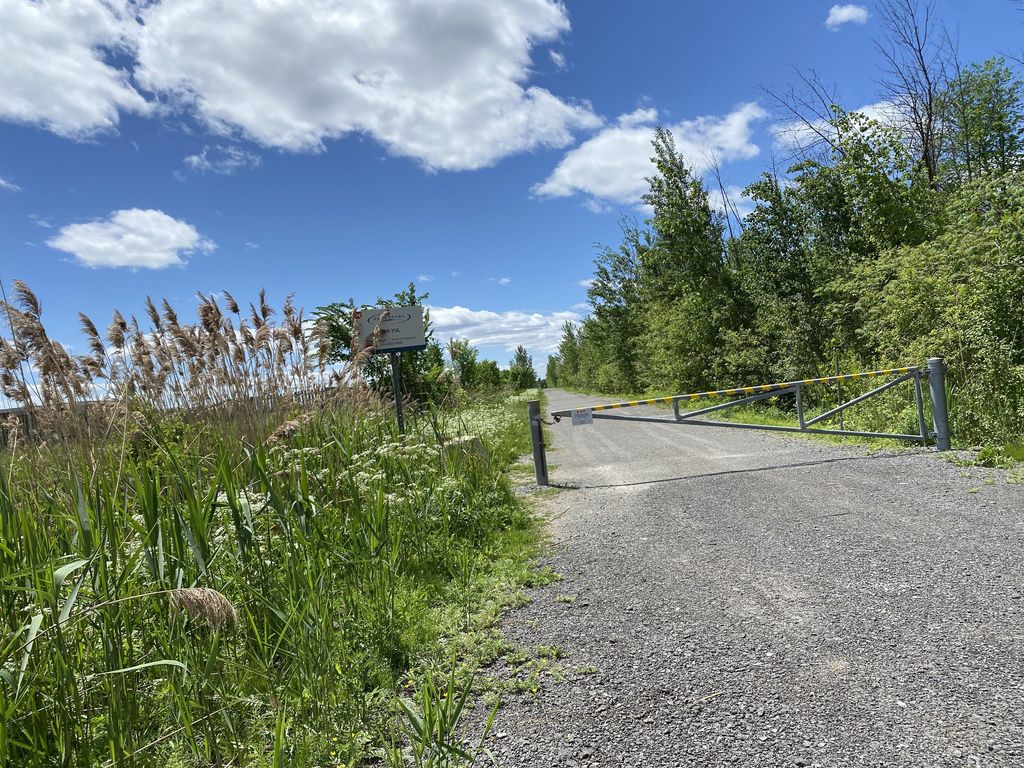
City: montreal